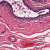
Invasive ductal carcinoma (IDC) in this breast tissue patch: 0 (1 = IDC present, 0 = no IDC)